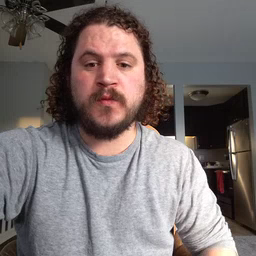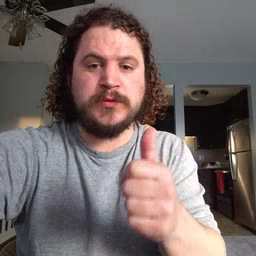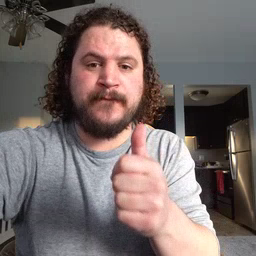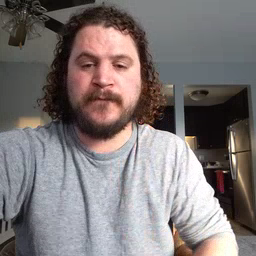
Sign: yourself